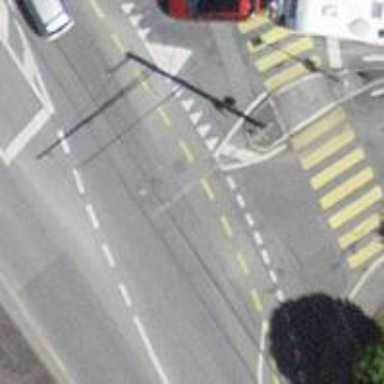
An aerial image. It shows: Level crossing along the railway.